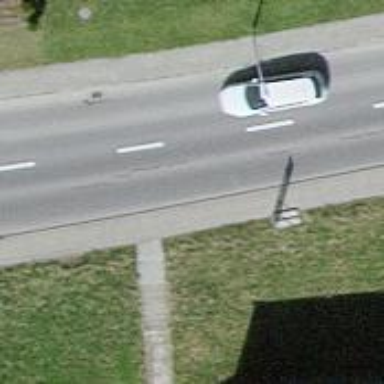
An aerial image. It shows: Tertiary road with separate sidewalks on both sides.